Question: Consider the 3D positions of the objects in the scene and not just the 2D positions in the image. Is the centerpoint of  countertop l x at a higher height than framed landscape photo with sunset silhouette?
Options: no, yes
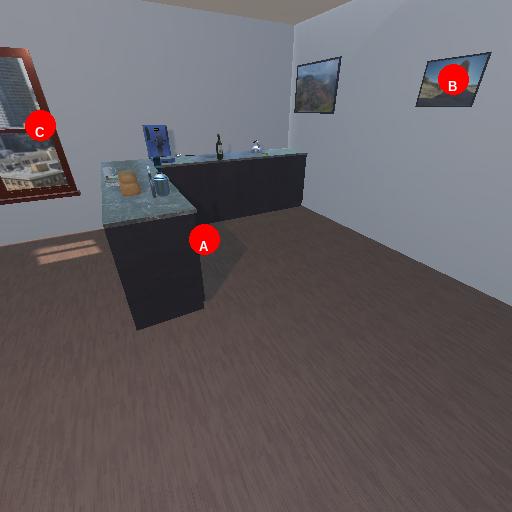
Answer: no